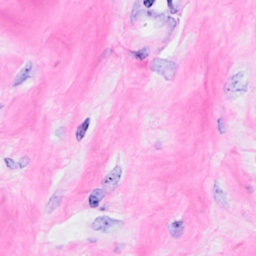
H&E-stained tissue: Breast